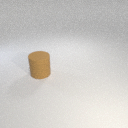
large brown rubber cylinder